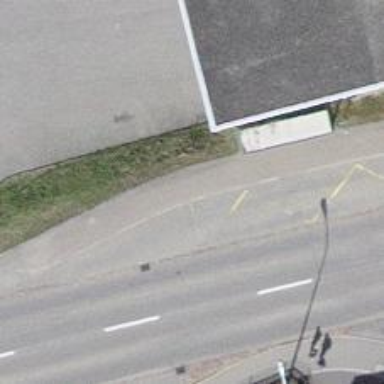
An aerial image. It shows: Platform with shelter for public transport.